Question: Hi on my project i'm using jquery datatable. my question is i tried to load the table using ajax request but i failed. after several attempt please help me to get through this.
my datatable initializing was
'''
var responsiveHelperDatatableColReorder = undefined;
$('#tbl_datasource').dataTable({
sDom: '<"top"i>rt<"bottom"flp><"clear">',
iDisplayLength: -1,
searching: false,
ordering: false,
scrollY: 300,
scrollX: true,
info: false,
paging: false,
"preDrawCallback": function () {
// Initialize the responsive datatables helper once.
if (!responsiveHelperDatatableColReorder) {
responsiveHelperDatatableColReorder = new ResponsiveDatatablesHelper($('#tbl_datasource'), {
tablet: 1024,
phone: 480
});
}
},
"rowCallback": function (nRow) {
responsiveHelperDatatableColReorder.createExpandIcon(nRow);
},
"drawCallback": function (oSettings) {
responsiveHelperDatatableColReorder.respond();
},
ajax: {
url : '../Home/DataSourceHealth',
dataType: "json"
},
columns: [
{ "data": "providerName" },
{ "data": "fileName" },
{ "data": "status" },
{ "data": "lastRunTime" },
{ "data": "avgRecords" },
{ "data": "numberOfRecordes" },
{ "data": "numberOfErrorRecords" }
]
});
'''
i use smartadmin admin template on my view
'''
<table id="tbl_datasource" class="table table-striped table-hover table-condensed" width="100%">
<thead>
<tr>
<th data-class="expand">Name</th>
<th data-hide="phone,tablet">Source File</th>
<th data-hide="phone">Loading status</th>
<th data-hide="phone,tablet">Last run time</th>
<th data-hide="phone,tablet">Avg. records</th>
<th data-hide="phone,tablet">No.of records</th>
<th data-hide="phone,tablet">Deviation</th>
<th data-hide="phone,tablet">Data status</th>
<th data-hide="phone,tablet">Action</th>
</tr>
</thead>
<tbody>
</tbody>
</table>
'''
on my controller i returned json object in this format
'''
[
{
"loadDetailId": 108,
"loadDetailStatusId": 7,
"providerName": "Marin",
"status": "Complete File Process",
"fileName": "SiSenseChryslerPAPCanadaByClientAccount_03042015_bk8heq3q70.csv",
"numberOfRecordes": 633,
"avgRecords": 633.00,
"numberOfErrorRecords": 3,
"lastRunTime": "2015-03-10T15:01:40.14"
},
{
"loadDetailId": 109,
"loadDetailStatusId": 7,
"providerName": "Marin",
"status": "Complete File Process",
"fileName": "SiSenseCPAPDisplayCampaigns_03042015_nqh8w254o2.csv",
"numberOfRecordes": 100003,
"avgRecords": 100001.00,
"numberOfErrorRecords": 3,
"lastRunTime": "2015-03-10T15:01:42.283"
}
]
'''
what was i missed when configuring jquery datatable?
i have found the initial problem it was data structure should be like this
'''
{
"data": [
{
"loadDetailId": 108,
"loadDetailStatusId": 7,
"providerName": "Marin",
"status": "Complete File Process",
"fileName": "SiSenseChryslerPAPCanadaByClientAccount_03042015_bk8heq3q70.csv",
"numberOfRecordes": 633,
"avgRecords": 633.00,
"numberOfErrorRecords": 3,
"lastRunTime": "2015-03-10T15:01:40.14"
},
{
"loadDetailId": 109,
"loadDetailStatusId": 7,
"providerName": "Marin",
"status": "Complete File Process",
"fileName": "SiSenseCPAPDisplayCampaigns_03042015_nqh8w254o2.csv",
"numberOfRecordes": 100003,
"avgRecords": 100001.00,
"numberOfErrorRecords": 3,
"lastRunTime": "2015-03-10T15:01:42.283"
}
]
}
'''
but still having issue here is the firebug screenshot

thanks
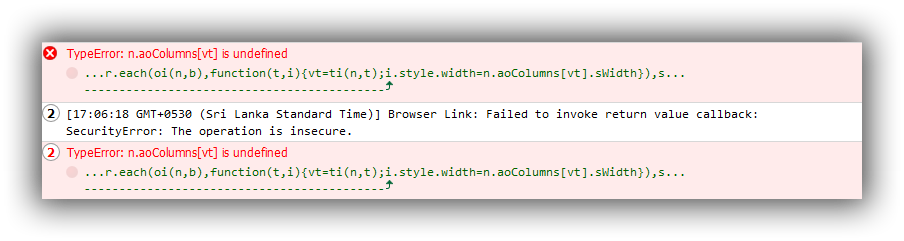
Answer: You have a couple of things that could be going wrong here. First, if your returned JSON is not named 'data' then you have to change your datatables initialization to add 'datasrc = ""' property to it like so:
'''
ajax: {
url : '../Home/DataSourceHealth',
dataType: "json",
dataSrc: ""
}
'''
This makes datatables read in array of objects like the one that is returned in your case. Otherwise it looks for an object named 'data' which when it doesn't find one, it assumes there is no data. Here is the documentation for this: <URL>
Second problem with your datatables is that you have more headers than the data that you're reading in through your columns:
9 headers:
'''
<thead>
<tr>
<th data-class="expand">Name</th>
<th data-hide="phone,tablet">Source File</th>
<th data-hide="phone">Loading status</th>
<th data-hide="phone,tablet">Last run time</th>
<th data-hide="phone,tablet">Avg. records</th>
<th data-hide="phone,tablet">No.of records</th>
<th data-hide="phone,tablet">Deviation</th>
<th data-hide="phone,tablet">Data status</th>
<th data-hide="phone,tablet">Action</th>
</tr>
</thead>
'''
7 data columns defined:
'''
columns: [
{ "data": "providerName" },
{ "data": "fileName" },
{ "data": "status" },
{ "data": "lastRunTime" },
{ "data": "avgRecords" },
{ "data": "numberOfRecordes" },
{ "data": "numberOfErrorRecords" }
]
'''
The number of headers and data columns needs to be exactly the same or it will not work.